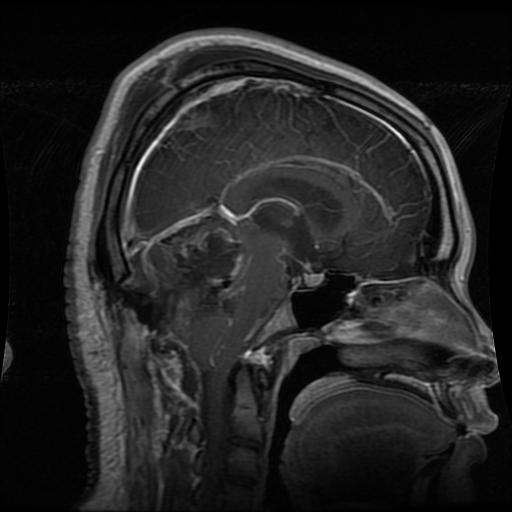
Label: glioma